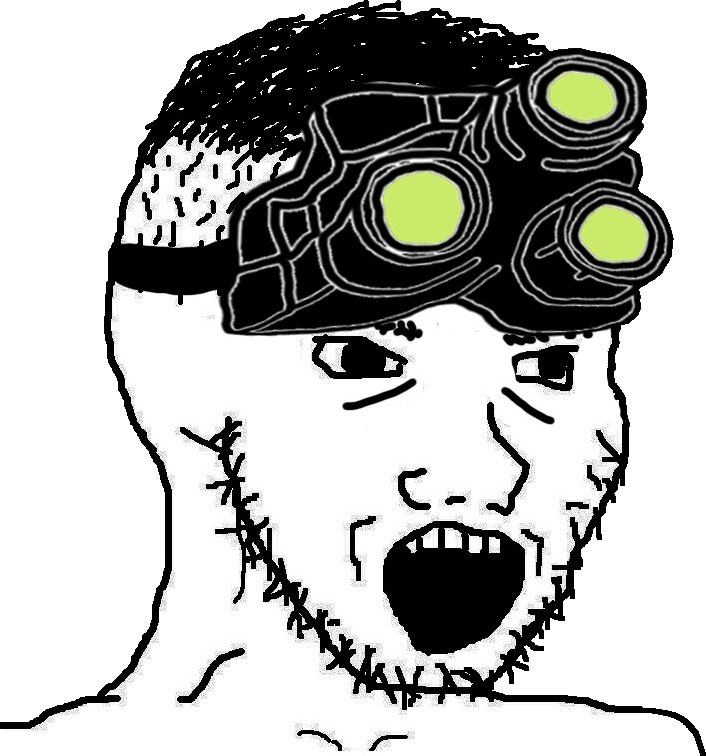
Label: 5_Soyjak